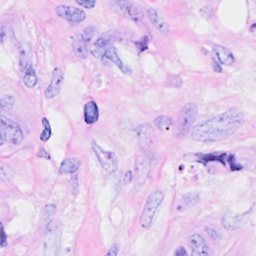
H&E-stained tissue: Breast